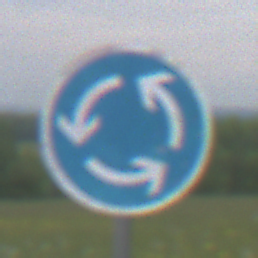
Verkehrszeichen: Kreisverkehr
Umgebung: Outdoor, RoadRail
Tageszeit: Midday
Wetter: PartlyCloudy
Licht: Natural
Jahreszeit: NotSpecified
Kontrast: LowContrast